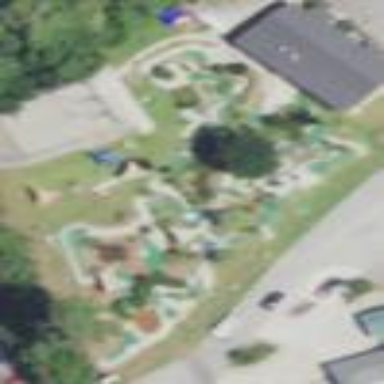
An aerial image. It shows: Miniature golf course.